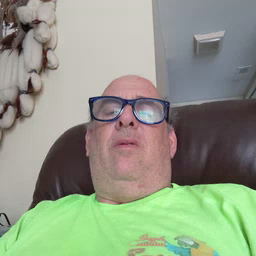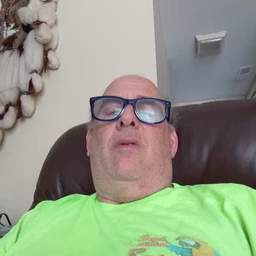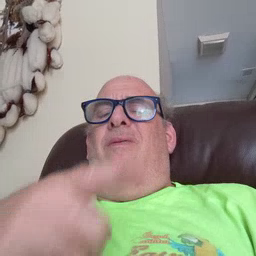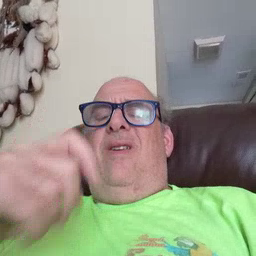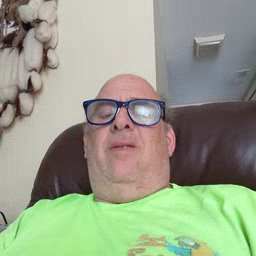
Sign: fast